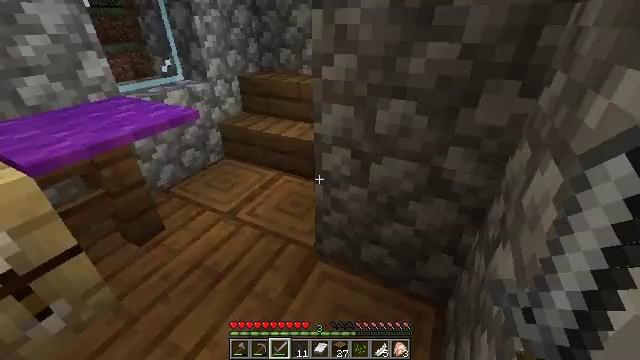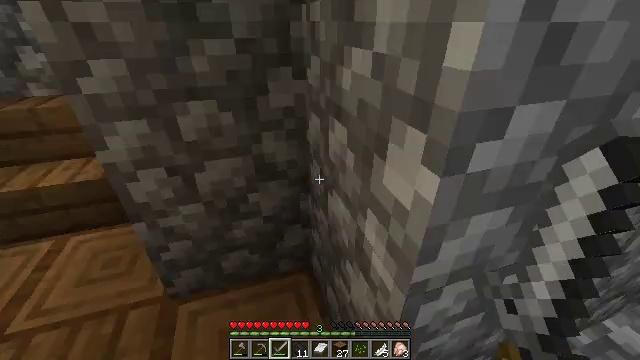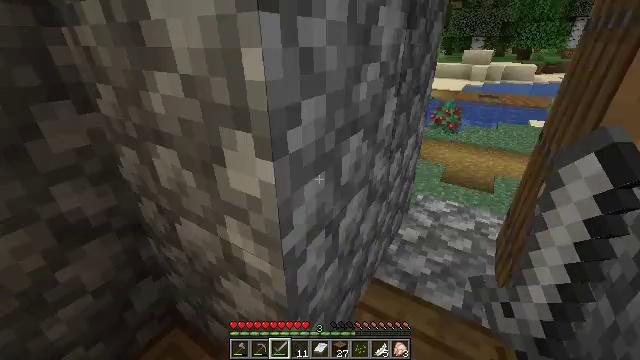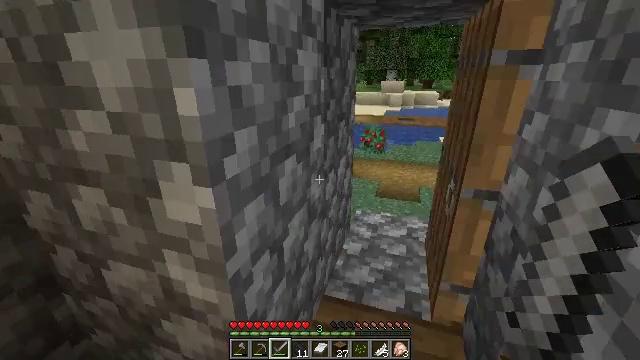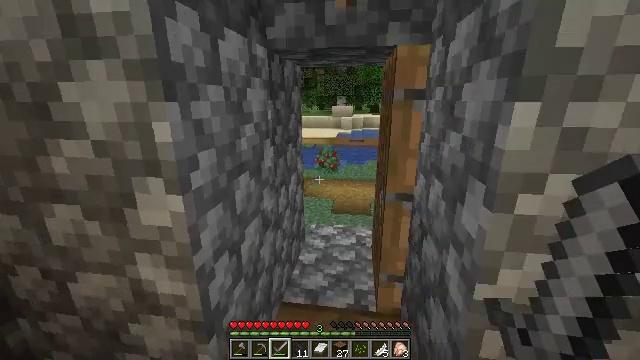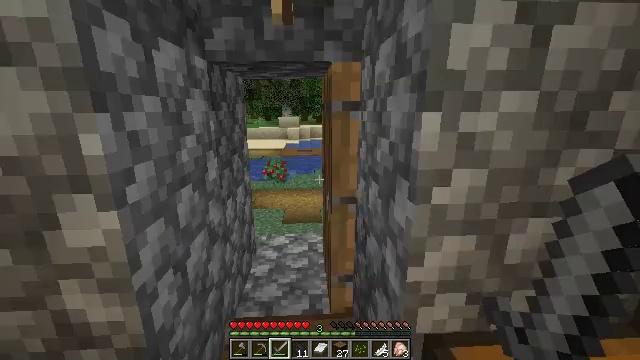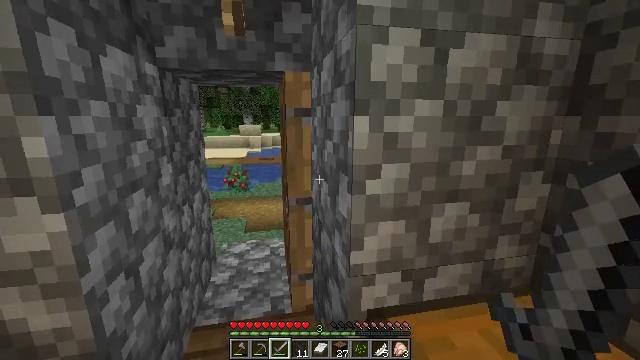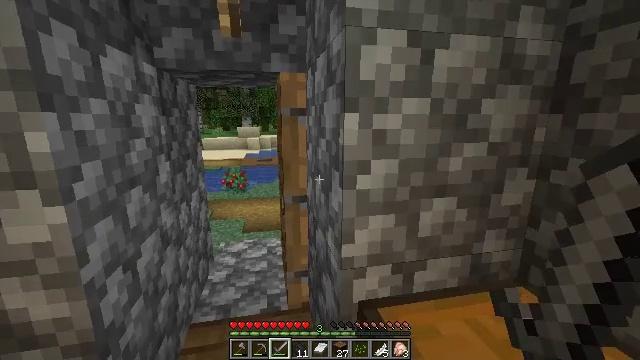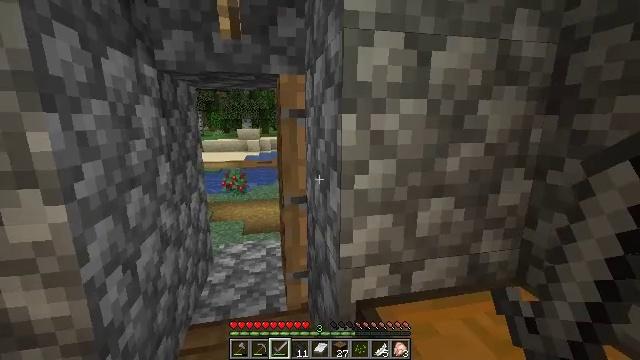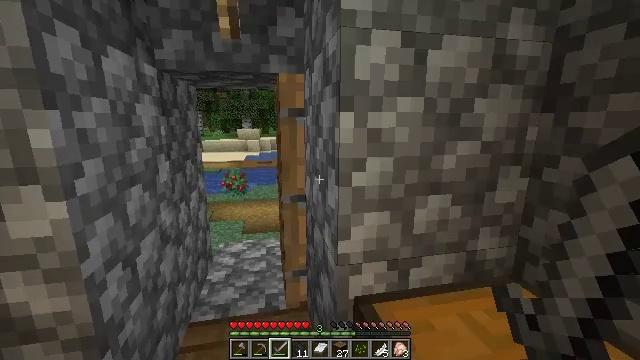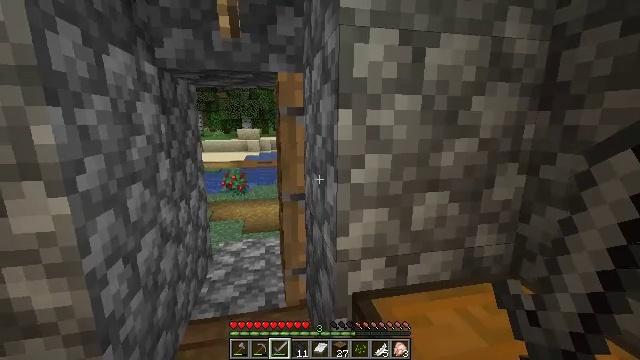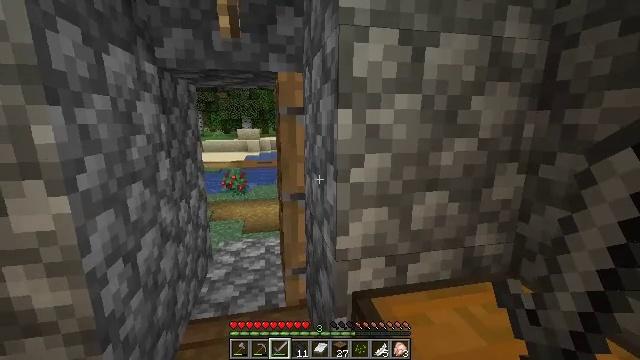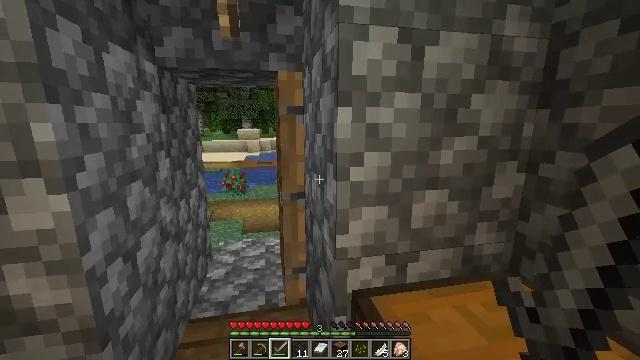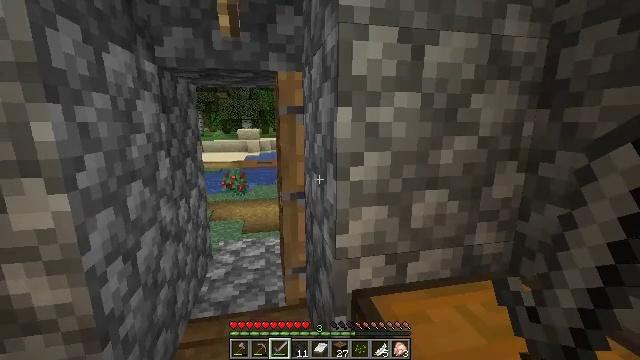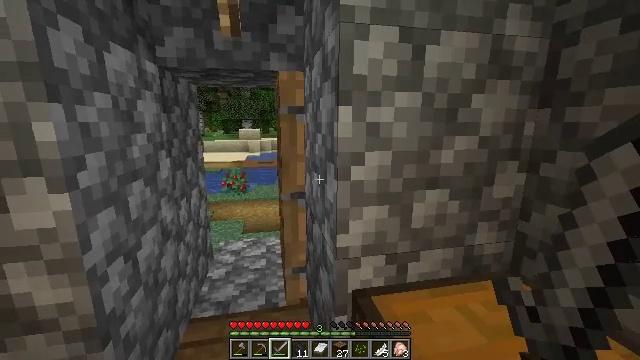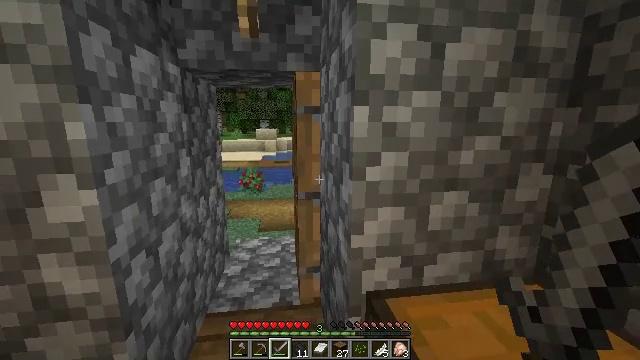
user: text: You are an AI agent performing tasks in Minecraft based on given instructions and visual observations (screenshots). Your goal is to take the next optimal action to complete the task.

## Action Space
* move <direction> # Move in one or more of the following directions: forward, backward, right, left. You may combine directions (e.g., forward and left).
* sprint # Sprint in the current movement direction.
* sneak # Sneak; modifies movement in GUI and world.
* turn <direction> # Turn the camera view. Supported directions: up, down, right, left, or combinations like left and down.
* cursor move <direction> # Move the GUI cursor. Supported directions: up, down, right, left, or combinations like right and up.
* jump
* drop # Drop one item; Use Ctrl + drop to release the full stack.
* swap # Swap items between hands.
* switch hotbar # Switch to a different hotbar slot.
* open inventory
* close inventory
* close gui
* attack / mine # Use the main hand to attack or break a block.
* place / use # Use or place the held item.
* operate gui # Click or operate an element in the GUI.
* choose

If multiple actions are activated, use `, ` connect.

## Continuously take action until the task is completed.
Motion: motion action
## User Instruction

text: Left click on the fletching table to mine it.
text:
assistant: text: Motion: move back, turn right
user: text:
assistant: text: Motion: move back, turn right and up
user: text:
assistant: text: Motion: move back, turn right and up
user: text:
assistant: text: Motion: move back, turn right and up
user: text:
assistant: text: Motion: turn right and up
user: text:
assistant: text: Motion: turn right and up
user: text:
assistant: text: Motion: no_op
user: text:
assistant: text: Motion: no_op
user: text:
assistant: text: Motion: no_op
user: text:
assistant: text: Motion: no_op
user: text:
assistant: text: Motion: no_op
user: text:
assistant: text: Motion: no_op
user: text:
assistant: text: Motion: no_op
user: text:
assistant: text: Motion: no_op
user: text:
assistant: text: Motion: turn left
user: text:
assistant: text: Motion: turn left
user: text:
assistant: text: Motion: turn left
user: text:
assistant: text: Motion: turn left, use / place
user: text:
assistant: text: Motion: use / place
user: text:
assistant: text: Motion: use / place
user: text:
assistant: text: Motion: use / place
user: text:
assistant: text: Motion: no_op
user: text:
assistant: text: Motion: turn right
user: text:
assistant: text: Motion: turn right
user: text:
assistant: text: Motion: turn right and down
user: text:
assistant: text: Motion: move back, turn right and down
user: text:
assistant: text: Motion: move back, turn right and down
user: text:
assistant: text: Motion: move back, turn right and down
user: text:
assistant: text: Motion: move back and move left, turn right and down
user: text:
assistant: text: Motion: move back and move left